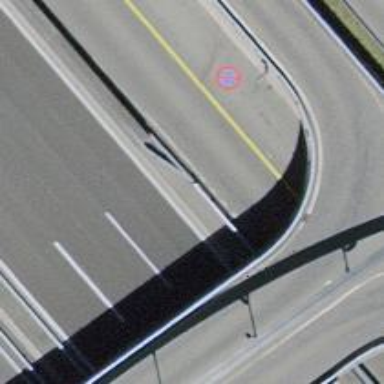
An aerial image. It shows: Lift gate barrier.